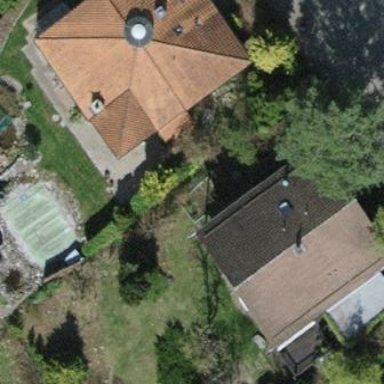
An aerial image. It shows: Detached building with gabled tile roof.